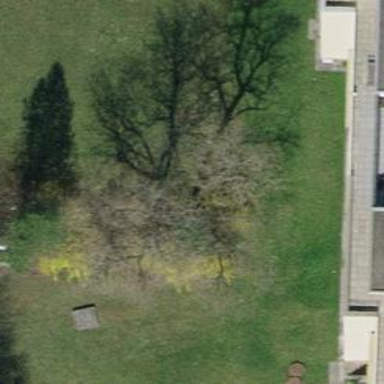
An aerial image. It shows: Urban tree adding natural touch to the cityscape.